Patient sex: F
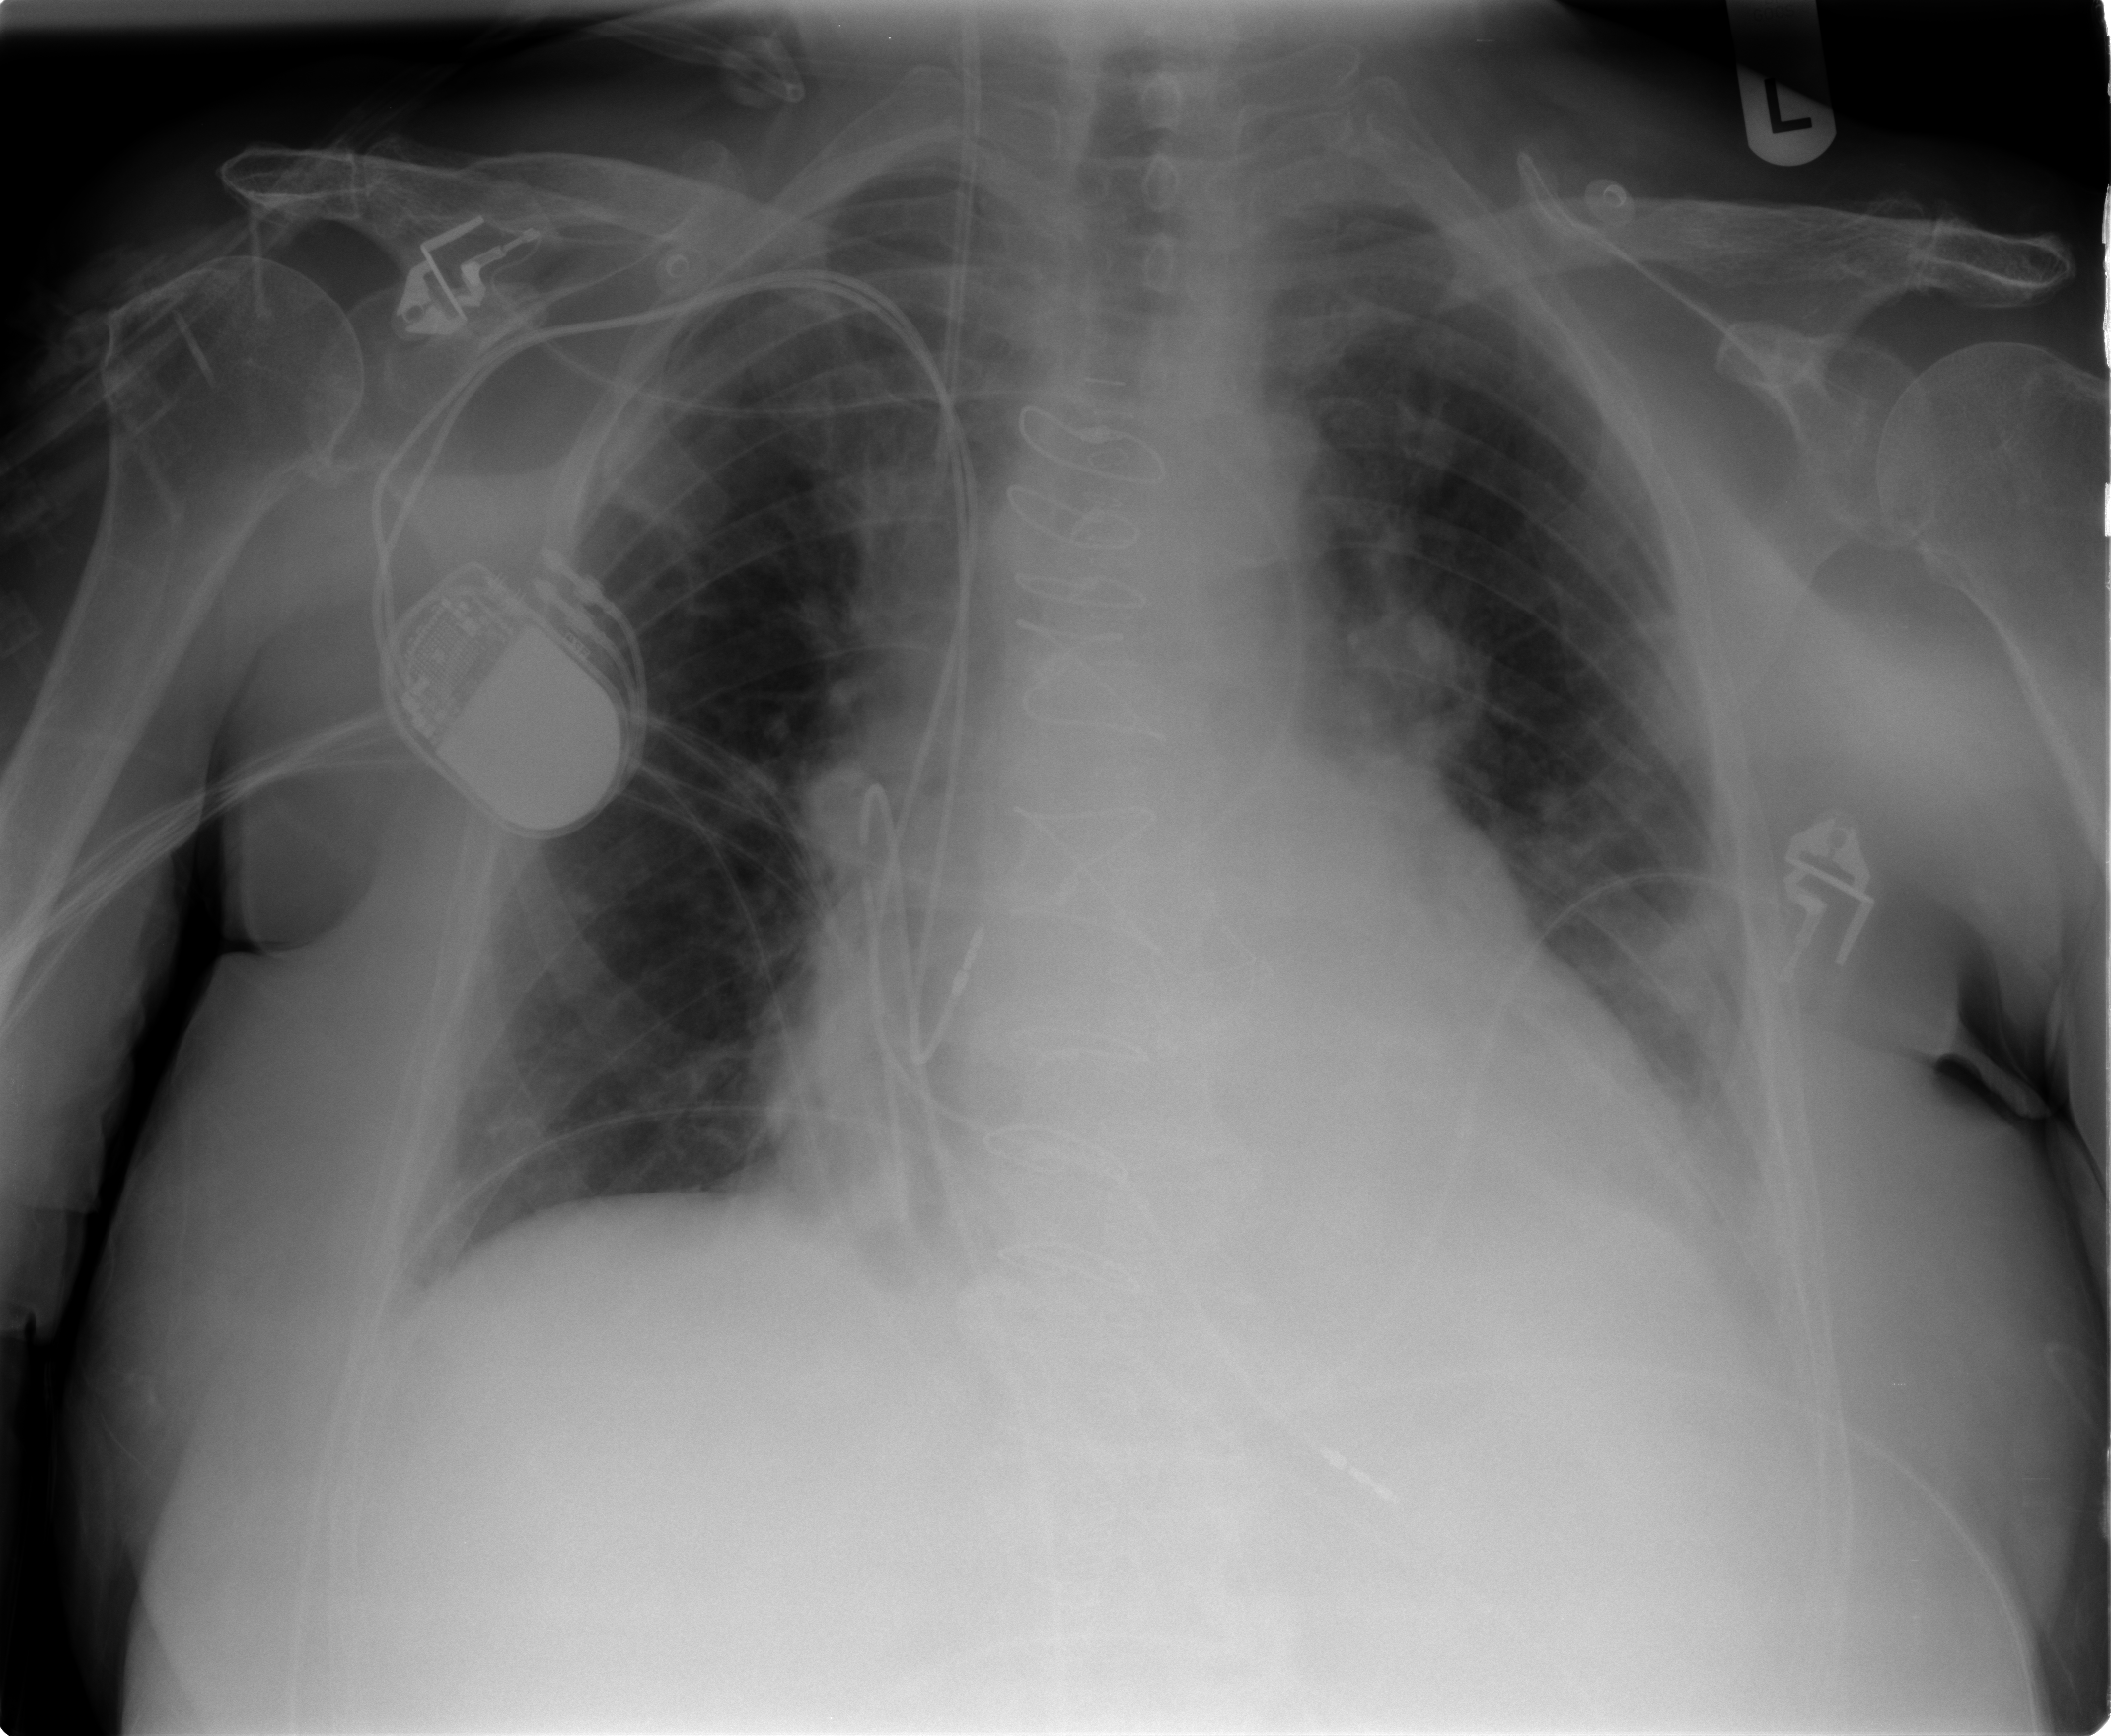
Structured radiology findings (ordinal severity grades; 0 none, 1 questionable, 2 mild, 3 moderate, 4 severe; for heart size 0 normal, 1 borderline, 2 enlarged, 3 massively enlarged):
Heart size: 2
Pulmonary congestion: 2
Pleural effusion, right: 0
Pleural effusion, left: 1
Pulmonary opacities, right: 1
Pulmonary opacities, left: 1
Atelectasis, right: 1
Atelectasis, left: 2